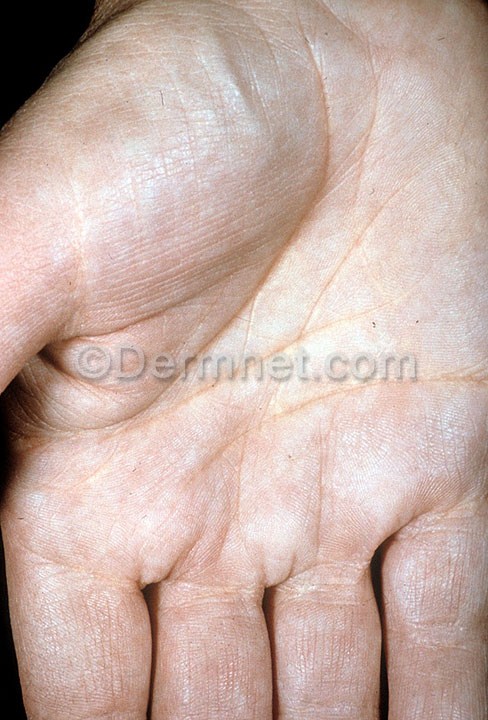
Disease: Systemic Disease